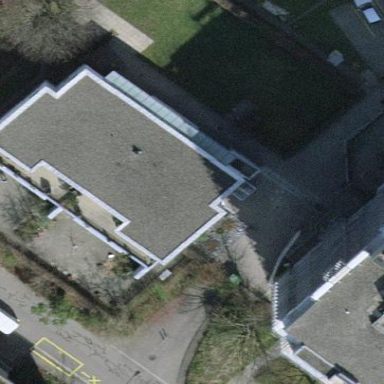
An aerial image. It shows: Kindergarten building.